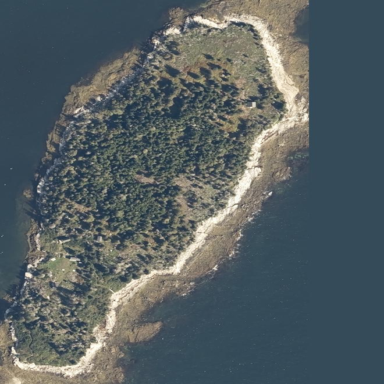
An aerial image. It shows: Islet along the coastline.